Field crop: tomato
Growth stage: 1
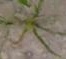
Species: cyperus